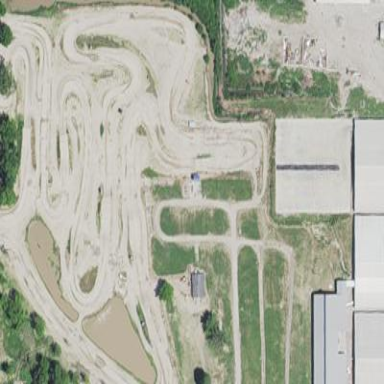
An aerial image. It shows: Motocross raceway for off-road sports.